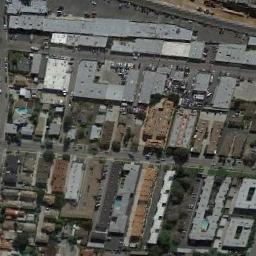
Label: industrial_area